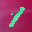
Label: 1